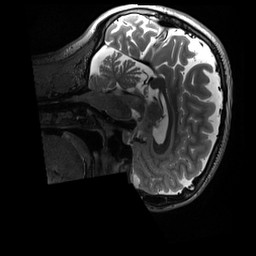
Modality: T2w
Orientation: sagittal
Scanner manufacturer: siemens
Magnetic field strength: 3 T
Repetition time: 3.2 s
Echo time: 0.564 s